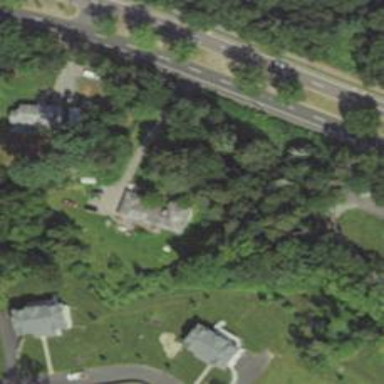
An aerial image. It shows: Driveway.